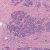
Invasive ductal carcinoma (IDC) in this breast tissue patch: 1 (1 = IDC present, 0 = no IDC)